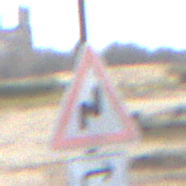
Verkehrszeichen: DoppelkurveRechts
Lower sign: RichtungsangabeDurchPfeile5
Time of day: Midday
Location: Outdoor (Suburban)
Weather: PartlyCloudy
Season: NotSpecified
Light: Natural